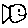
Label: fish